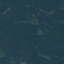
Land use / land cover: Forest